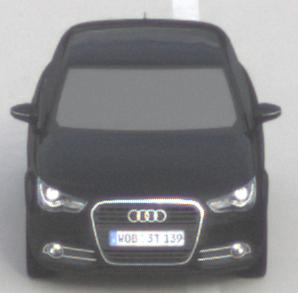
Make: Audi
Model: A1 Sportback 1.2 TFSI
Detailed model: A1 (8X) Sportback
Model produced from: 2012/03
Model produced until: 2014/11
Doors: 5
Color: black
Road condition: dry road
Daytime: morning or afternoon
Contrast: low contrast